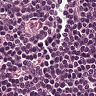
Metastatic tissue present: no